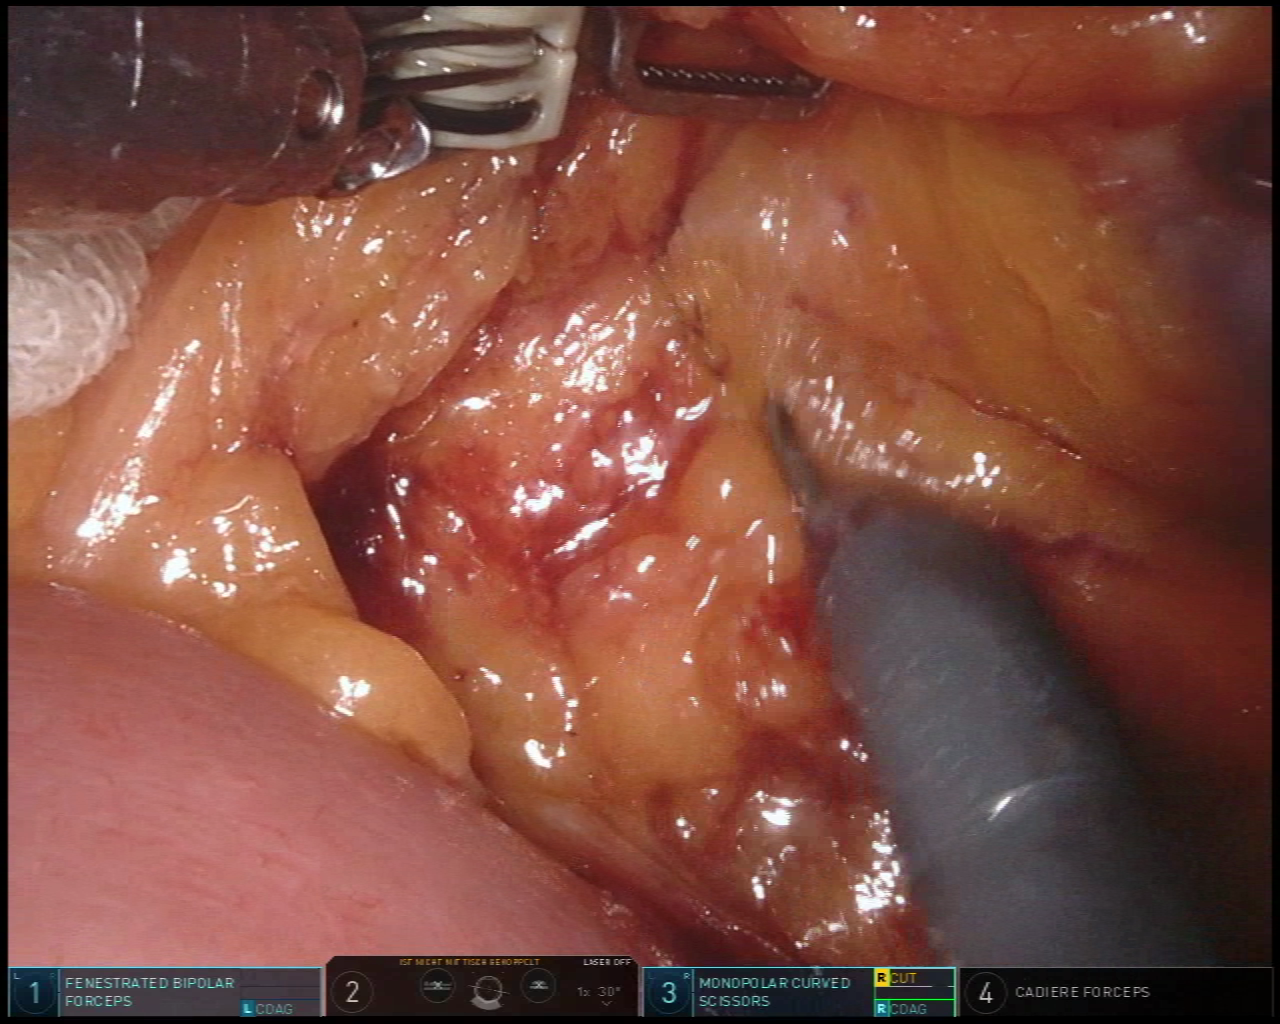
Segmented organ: small_intestine
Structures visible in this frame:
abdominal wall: no
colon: no
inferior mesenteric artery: no
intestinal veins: yes
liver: no
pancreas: no
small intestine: yes
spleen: no
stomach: no
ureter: no
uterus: no
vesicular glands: no